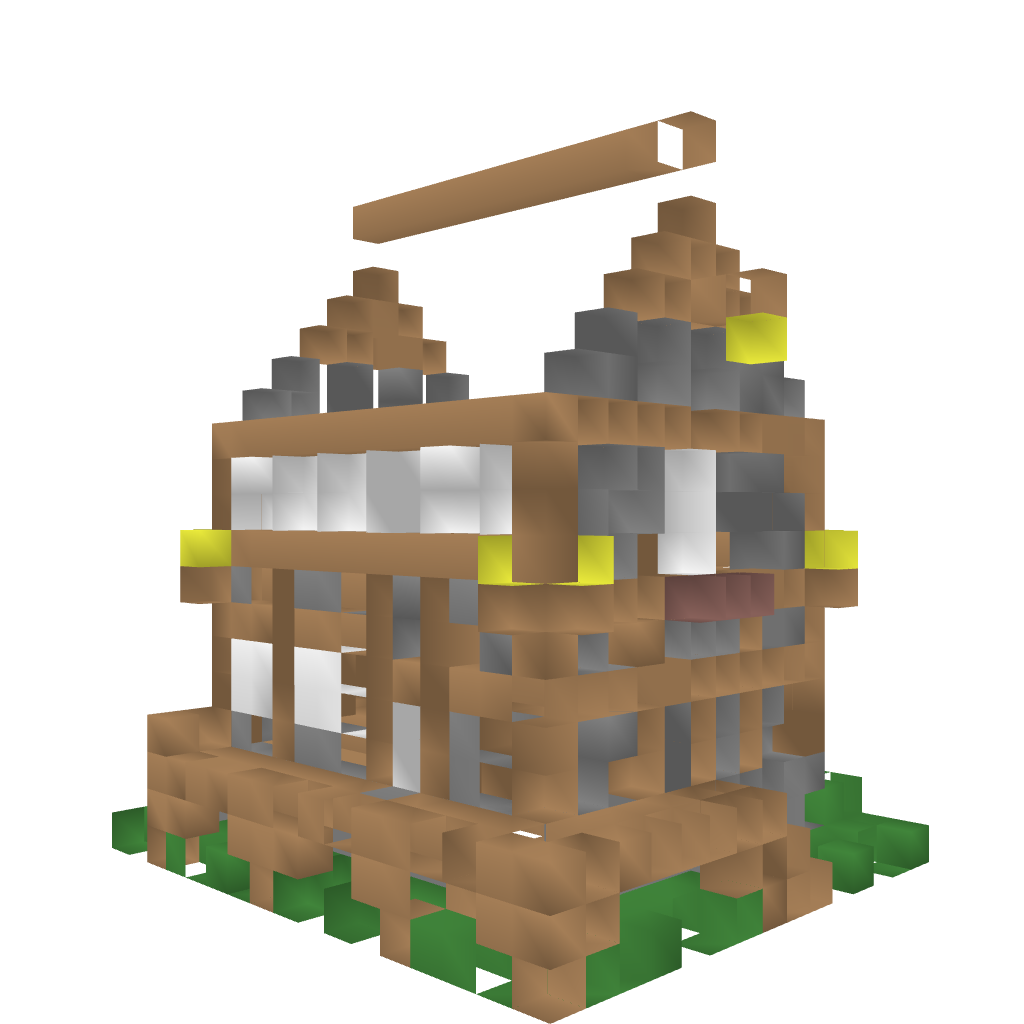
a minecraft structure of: Medieval Store bad low quality